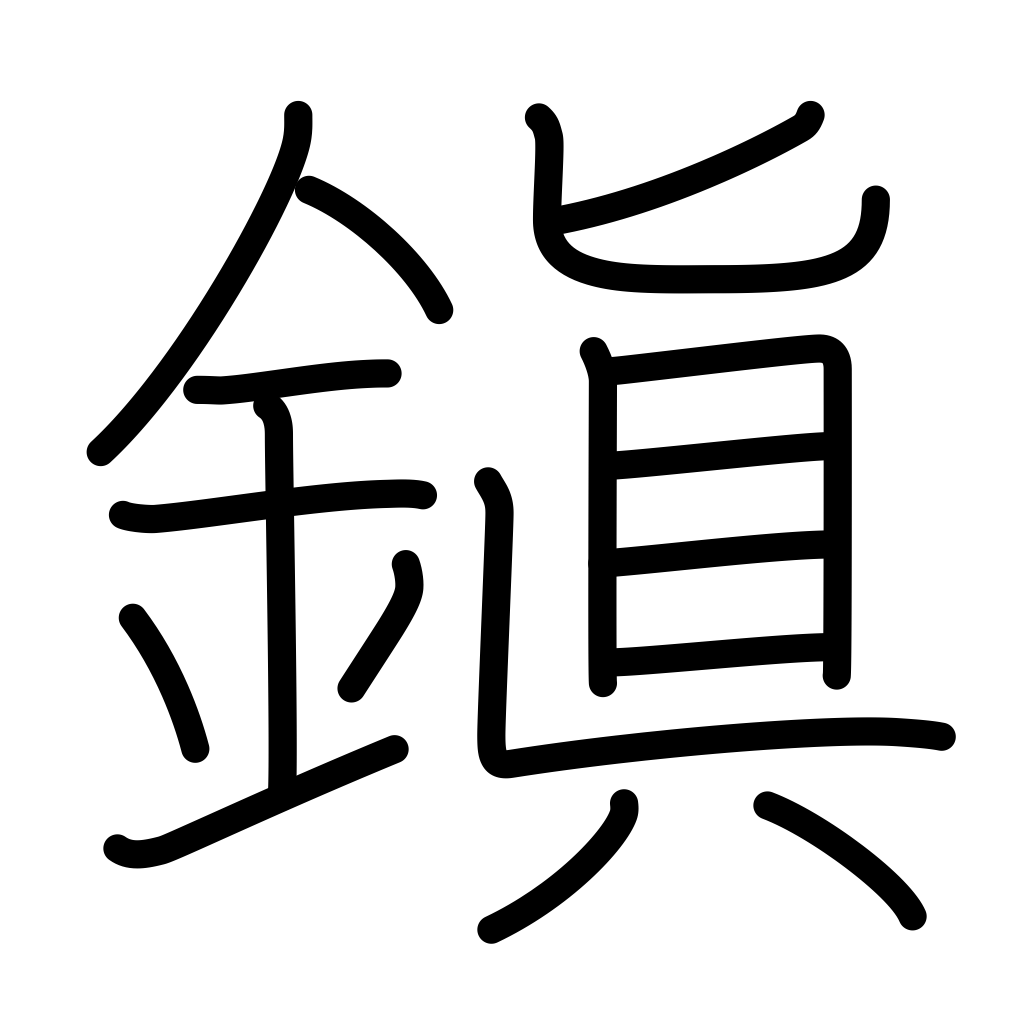
Meaning: ancient peace-preservation centers